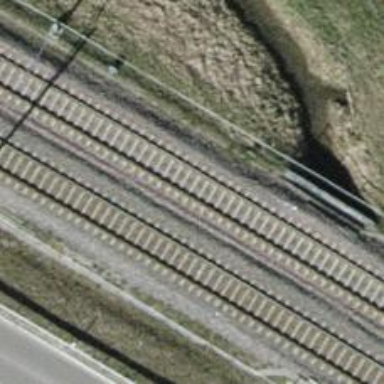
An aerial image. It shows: Bridge with electrified rail tracks and contact line.